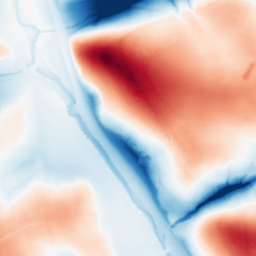
Category: classical
Decomposition family: gaussian_anisotropic
Decomposition parameters: sigma_x: 10
sigma_y: 50
Upsampling method: sinc_blackman
Upsampling parameters: scale: 2
kernel_size: 8
Upsampling scale: 2